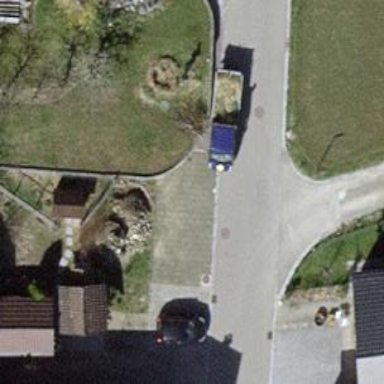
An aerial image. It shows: Residential road with asphalt surface.